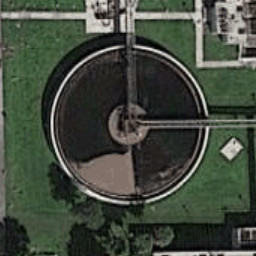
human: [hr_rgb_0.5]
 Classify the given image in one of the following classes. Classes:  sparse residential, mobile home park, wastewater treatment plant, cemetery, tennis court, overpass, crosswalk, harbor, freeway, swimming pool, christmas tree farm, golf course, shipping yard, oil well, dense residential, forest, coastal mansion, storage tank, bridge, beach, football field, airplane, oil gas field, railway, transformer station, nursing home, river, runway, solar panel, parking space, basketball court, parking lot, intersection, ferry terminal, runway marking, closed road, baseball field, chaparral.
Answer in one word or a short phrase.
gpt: wastewater treatment plant